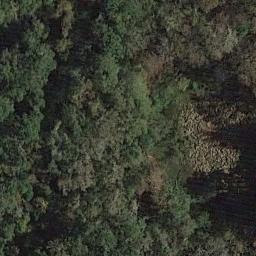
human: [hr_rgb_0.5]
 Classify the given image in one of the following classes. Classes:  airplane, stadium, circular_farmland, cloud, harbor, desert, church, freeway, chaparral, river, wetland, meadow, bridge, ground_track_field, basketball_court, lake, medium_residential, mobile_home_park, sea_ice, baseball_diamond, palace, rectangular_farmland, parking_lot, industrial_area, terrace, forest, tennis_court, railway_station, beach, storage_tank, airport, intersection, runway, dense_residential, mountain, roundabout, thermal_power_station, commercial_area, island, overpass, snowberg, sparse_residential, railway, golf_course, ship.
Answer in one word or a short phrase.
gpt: forest